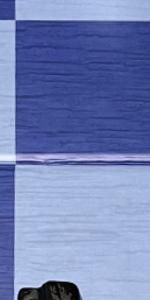
Label: Empty